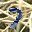
Label: 7